Question: I have 6 columns on gridview (shown as figure). How to get cell index? For example, when I handle double click 'Durum(Status)' column or 'Detay(Detail)' column on gridview, return index numbers. Actually I want to do that when I double click different cell of the row, happen different things. For example I double click the status cell of the row, change the status or I double click the detail cell of the same row, open new form. How can I do this?

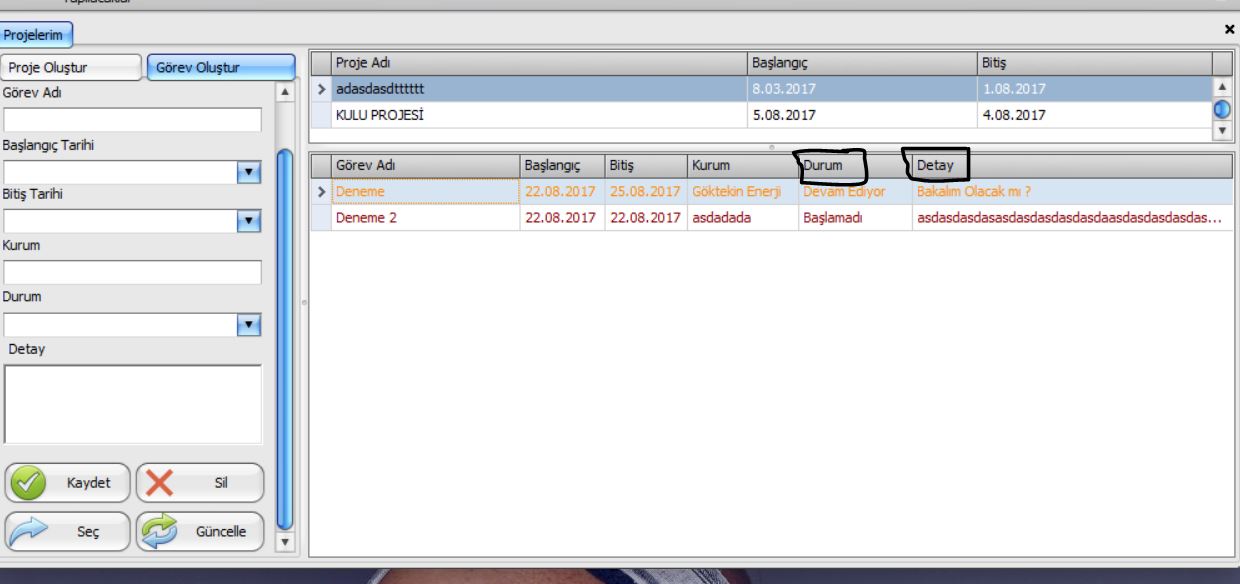
Answer: Try this:
'''
private void gridView1_DoubleClick(object sender, EventArgs e) {
var gv = sender as GridView;
var rowIndex = gv.FocusedRowHandle;
var columnIndex = gv.FocusedColumn.VisibleIndex;
}
'''